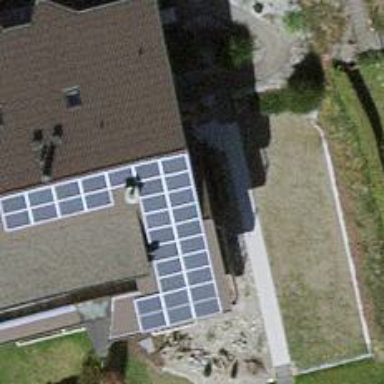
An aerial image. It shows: Solar power generator.